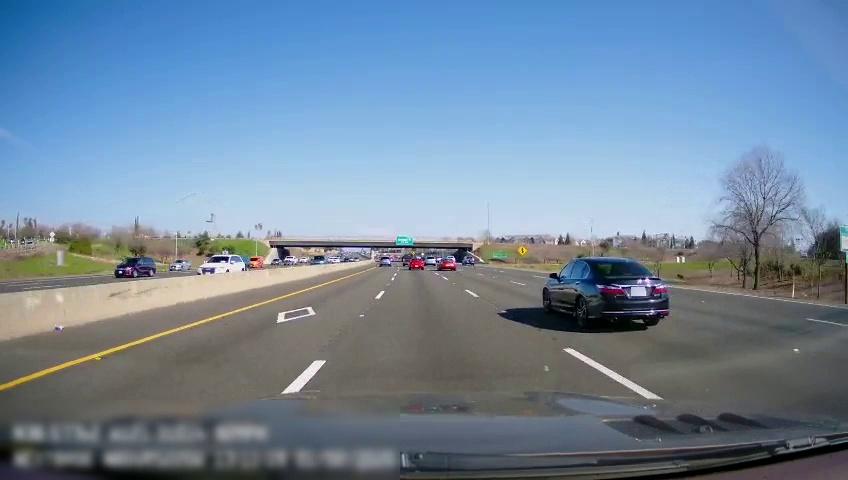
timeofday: Day
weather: Sunny
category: Drivable Space
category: Drivable Space
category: Vehicles | SUV
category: Vehicles | Car
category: Vehicles | SUV
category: Vehicles | SUV
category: Vehicles | Car
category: Vehicles | Truck
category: Vehicles | Car
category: Vehicles | Car
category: Vehicles | Car
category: Vehicles | Car
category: Vehicles | SUV
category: Vehicles | SUV
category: Vehicles | SUV
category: Vehicles | SUV
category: Lanes | Alternate Lane
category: Lanes | Current Lane
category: Lanes | Current Lane
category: Lanes | Alternate Lane
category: Lanes | Alternate Lane
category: Lanes | Alternate Lane
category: Traffic | Signs
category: Traffic | Signs